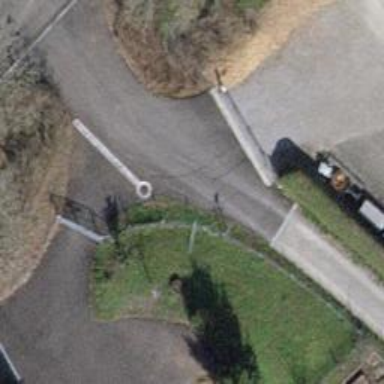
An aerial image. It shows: Gate.